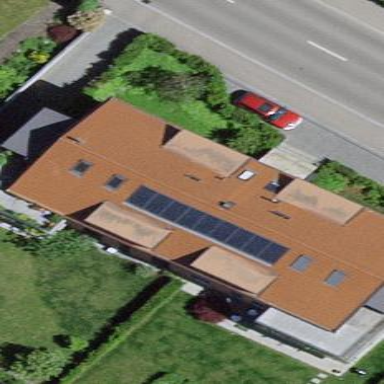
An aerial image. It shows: Part of building.